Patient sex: F
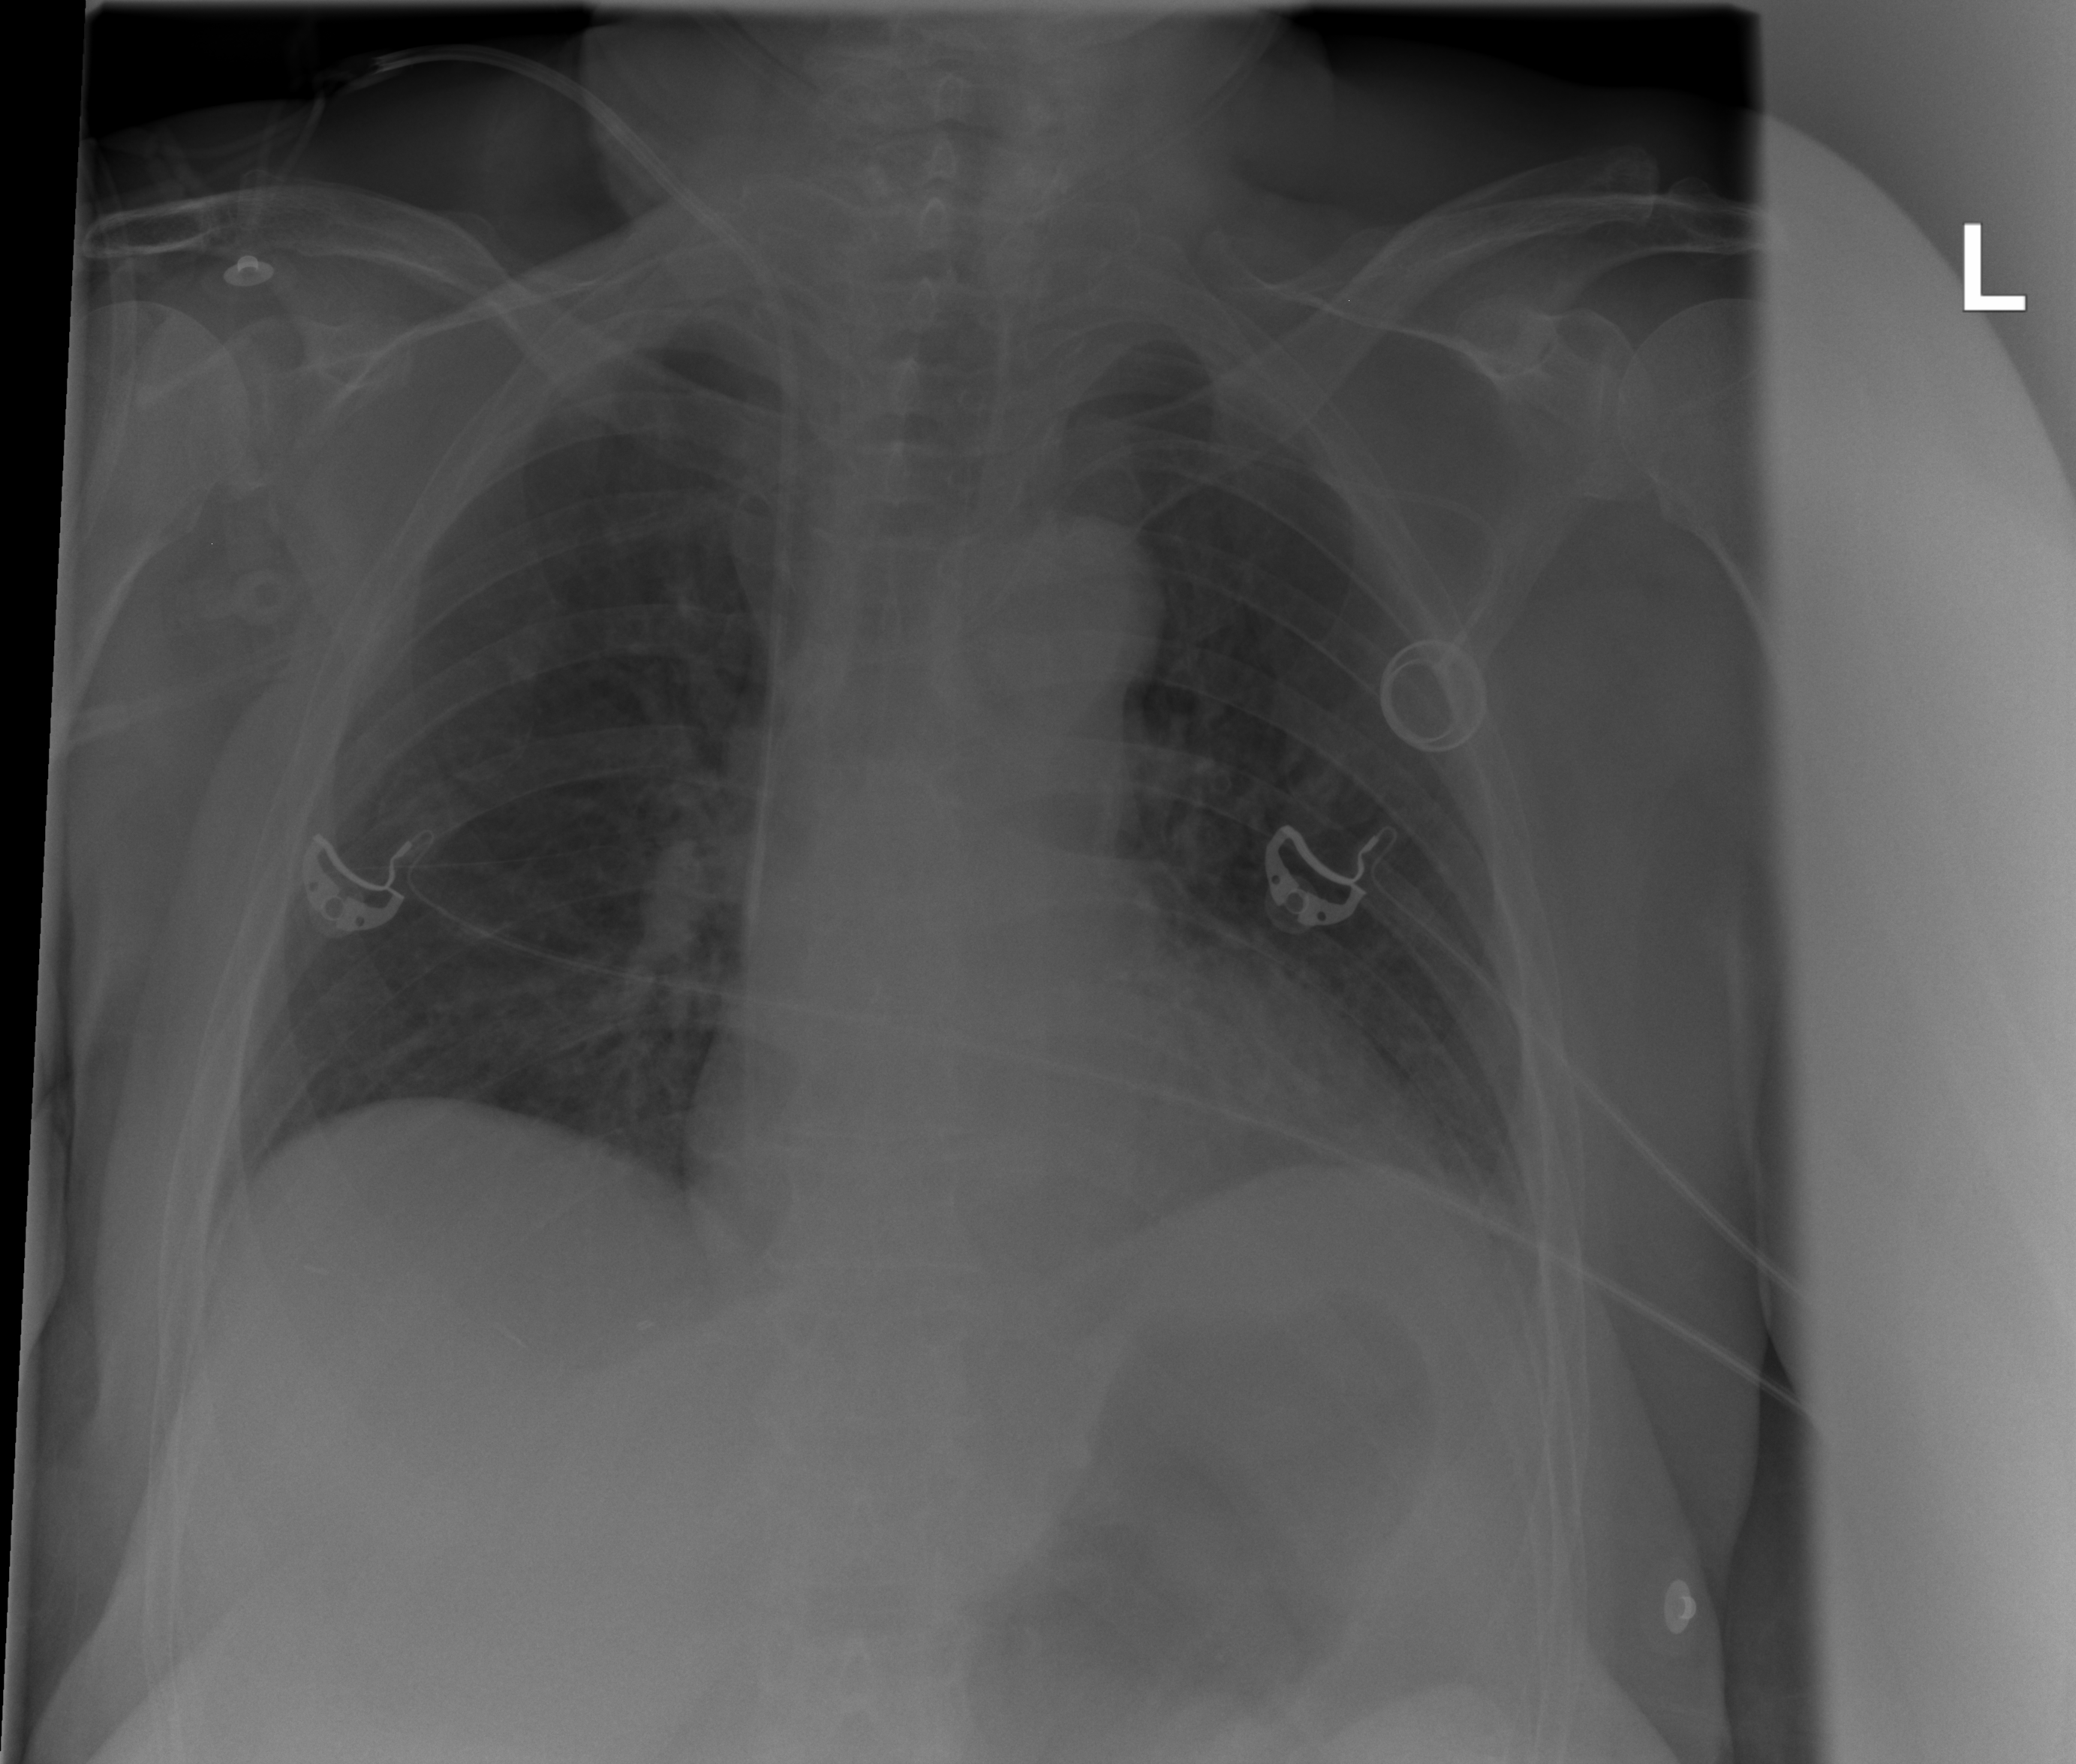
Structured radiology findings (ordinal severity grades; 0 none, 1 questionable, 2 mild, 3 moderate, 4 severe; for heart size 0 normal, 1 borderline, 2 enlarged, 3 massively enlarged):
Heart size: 1
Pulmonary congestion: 1
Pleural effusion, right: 0
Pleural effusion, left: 2
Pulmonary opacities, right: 0
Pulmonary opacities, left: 2
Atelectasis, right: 2
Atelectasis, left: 2